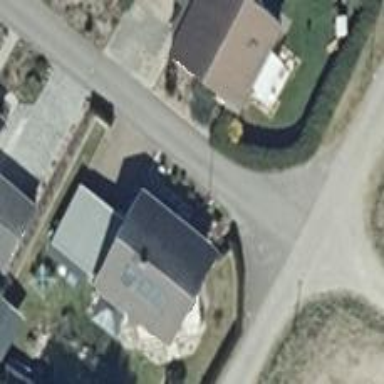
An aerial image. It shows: House with gabled roof in dark grey color. The roof is oriented across the building.